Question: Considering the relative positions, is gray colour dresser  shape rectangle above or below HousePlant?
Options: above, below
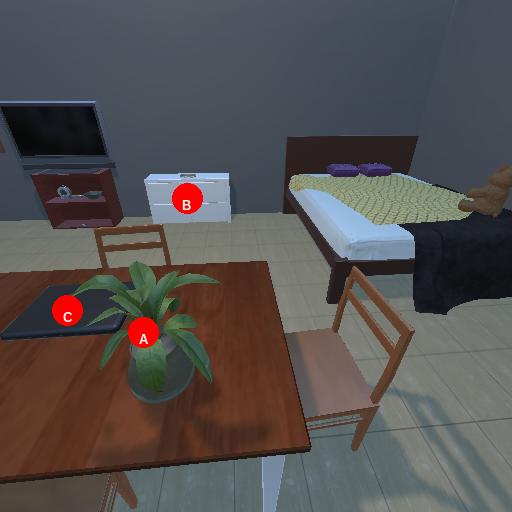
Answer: above